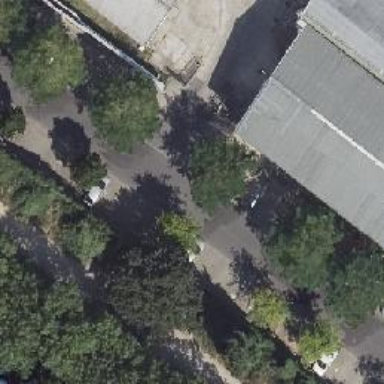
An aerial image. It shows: Deciduous broadleaved tree on the street.